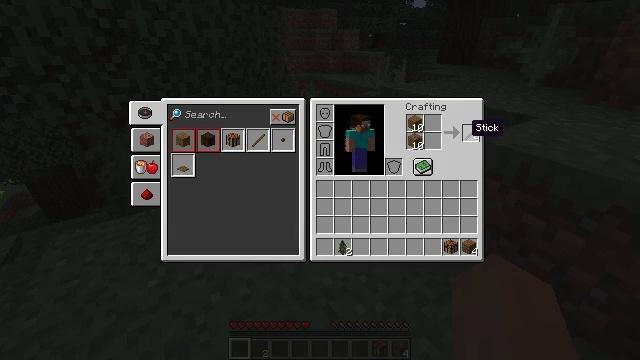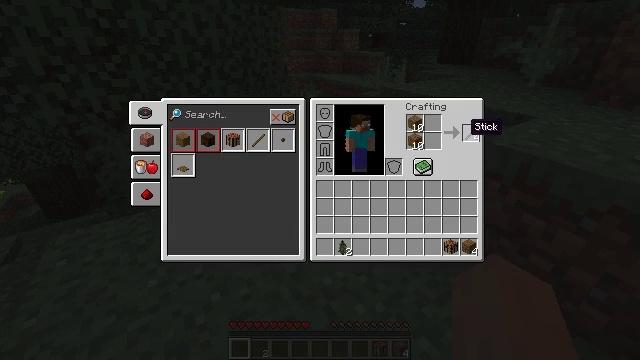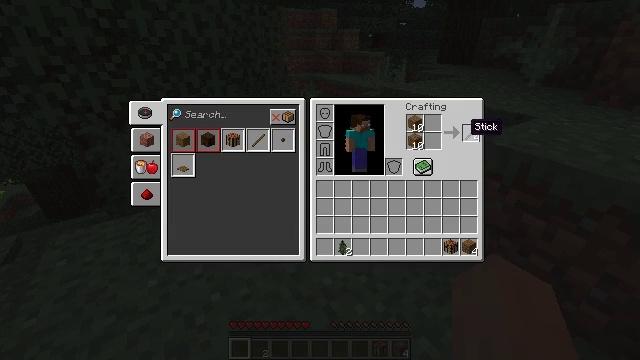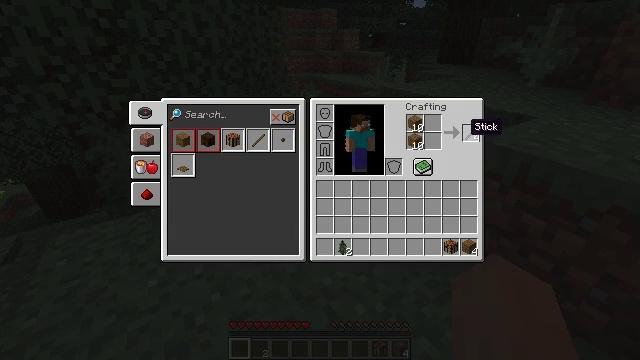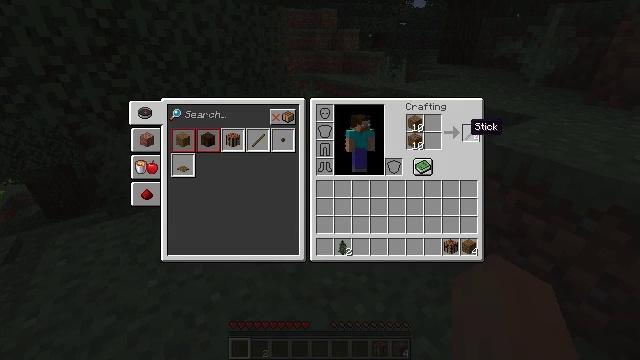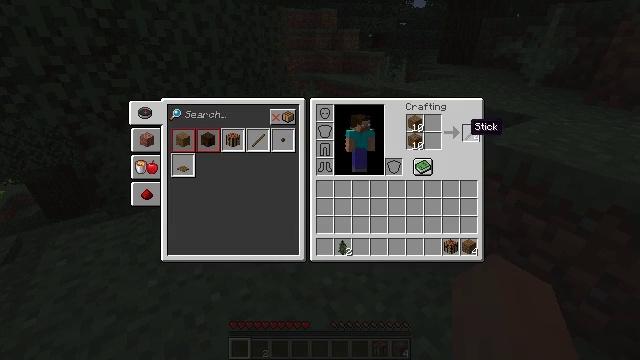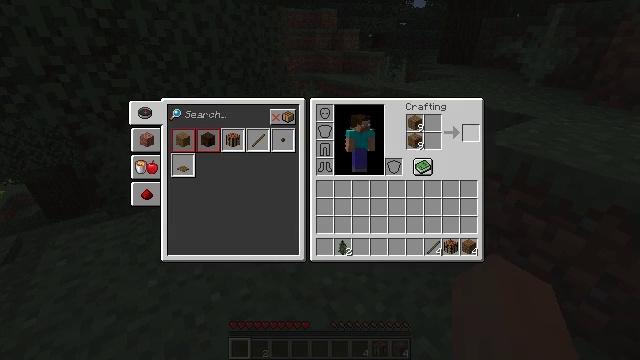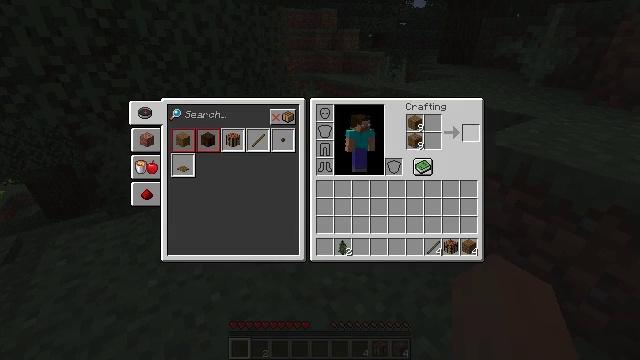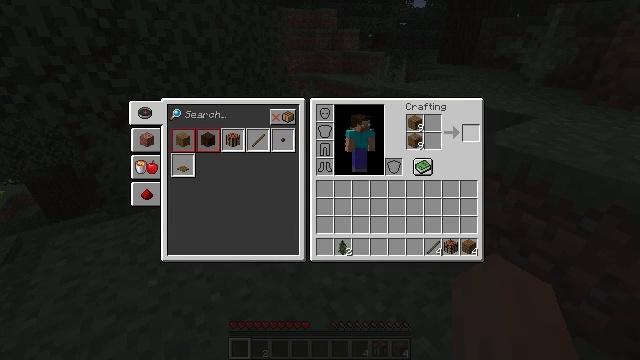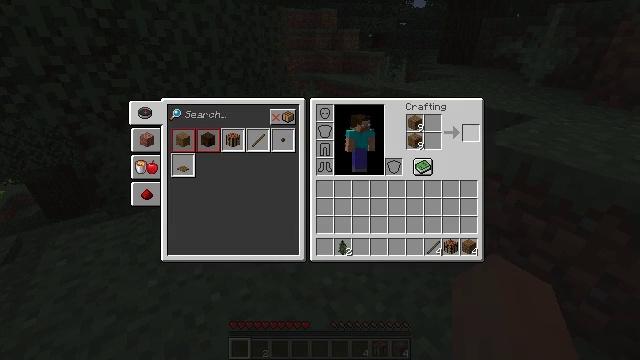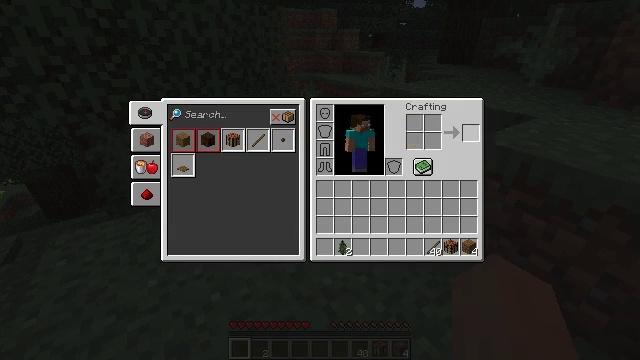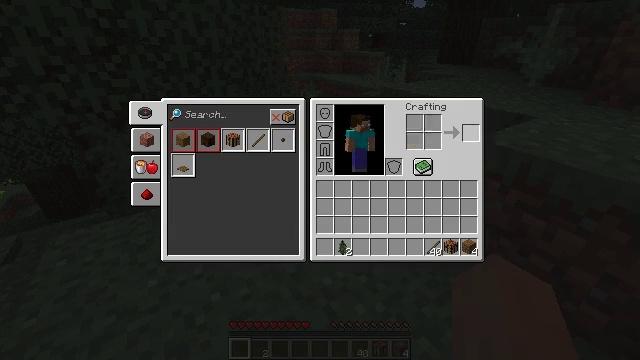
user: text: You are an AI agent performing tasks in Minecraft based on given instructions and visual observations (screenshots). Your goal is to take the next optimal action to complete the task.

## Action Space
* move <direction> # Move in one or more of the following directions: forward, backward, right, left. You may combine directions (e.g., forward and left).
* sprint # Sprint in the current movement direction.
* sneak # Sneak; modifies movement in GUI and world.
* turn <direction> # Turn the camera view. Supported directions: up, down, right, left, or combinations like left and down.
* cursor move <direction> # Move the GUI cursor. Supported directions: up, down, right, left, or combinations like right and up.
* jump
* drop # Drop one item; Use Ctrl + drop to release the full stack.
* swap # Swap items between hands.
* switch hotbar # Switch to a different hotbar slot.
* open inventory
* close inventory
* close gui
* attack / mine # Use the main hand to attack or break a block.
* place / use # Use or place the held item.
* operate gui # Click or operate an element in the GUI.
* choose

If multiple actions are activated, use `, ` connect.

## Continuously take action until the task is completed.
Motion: motion action
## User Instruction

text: Use two wooden planks to craft sticks.
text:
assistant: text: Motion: sneak
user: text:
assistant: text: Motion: sneak
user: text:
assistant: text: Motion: sneak
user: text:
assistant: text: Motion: sneak
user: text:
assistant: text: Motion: sneak
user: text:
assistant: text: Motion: sneak, operate gui
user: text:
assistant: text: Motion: sneak, operate gui
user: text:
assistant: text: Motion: sneak, operate gui
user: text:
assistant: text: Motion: sneak, operate gui
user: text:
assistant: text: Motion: sneak
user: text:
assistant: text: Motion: sneak
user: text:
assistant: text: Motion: sneak